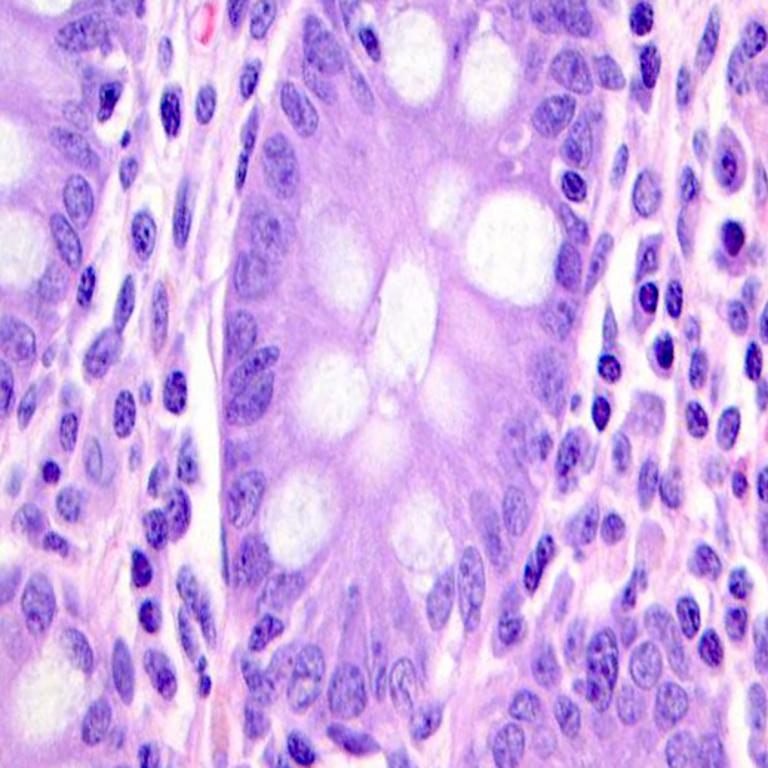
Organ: colon
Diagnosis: benign